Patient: sex M, age 51
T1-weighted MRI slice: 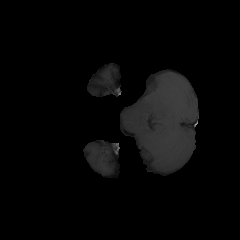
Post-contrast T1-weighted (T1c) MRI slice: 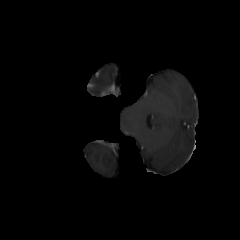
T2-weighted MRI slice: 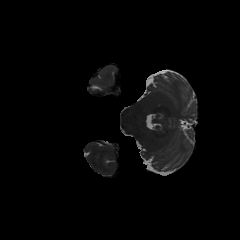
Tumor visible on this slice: no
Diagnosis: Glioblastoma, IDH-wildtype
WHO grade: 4